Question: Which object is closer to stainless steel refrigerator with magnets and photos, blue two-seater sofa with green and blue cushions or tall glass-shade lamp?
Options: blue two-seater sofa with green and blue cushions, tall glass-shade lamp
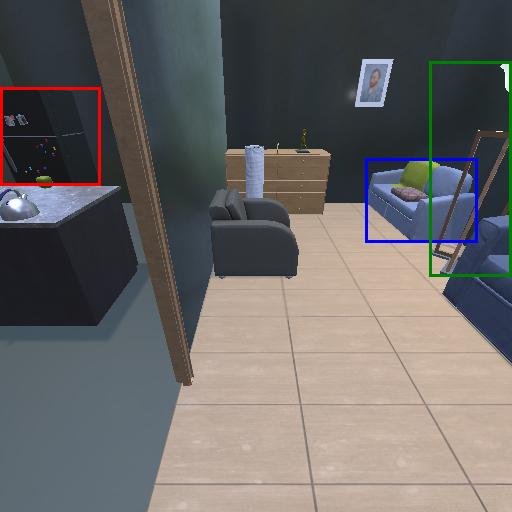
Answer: blue two-seater sofa with green and blue cushions